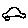
Label: car